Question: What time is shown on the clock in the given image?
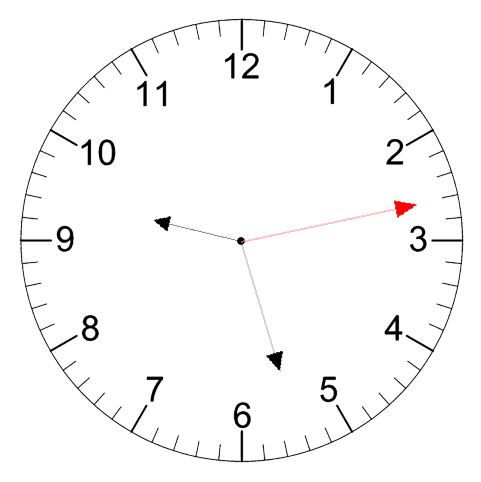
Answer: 09:27:13